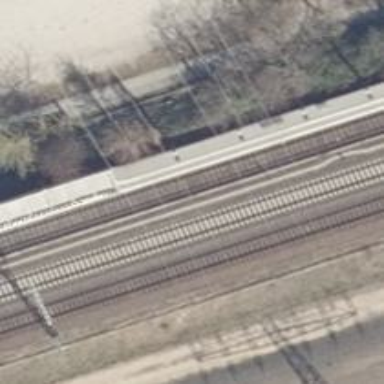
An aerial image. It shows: Close-up of railway platform edge.